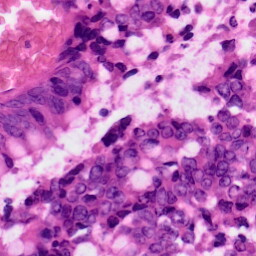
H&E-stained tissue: Colon